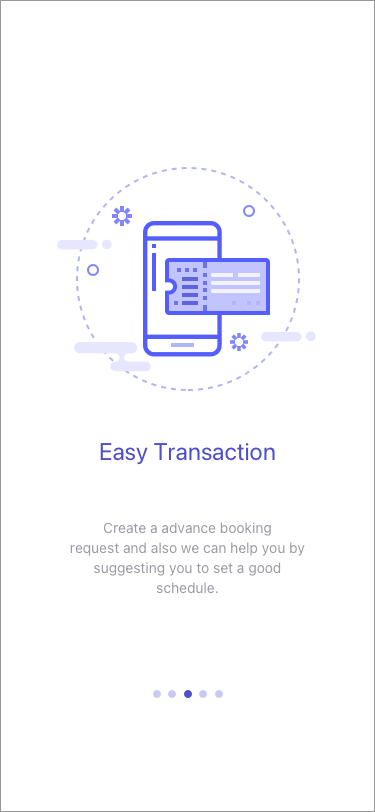
Text in this UI design:
Create a advance booking
request and also we can help you by
suggesting you to set a good
schedule.
Easy Transaction